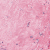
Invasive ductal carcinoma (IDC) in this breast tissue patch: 0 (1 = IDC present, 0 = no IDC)